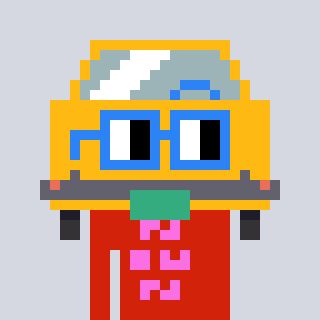
a pixel art character with square blue glasses, a taxi-shaped head and a red-colored body on a cool background